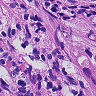
Metastatic tissue present: yes